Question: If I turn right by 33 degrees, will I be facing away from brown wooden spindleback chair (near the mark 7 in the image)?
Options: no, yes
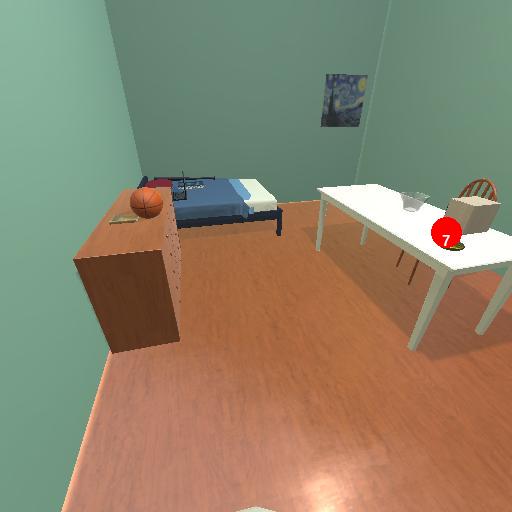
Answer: no